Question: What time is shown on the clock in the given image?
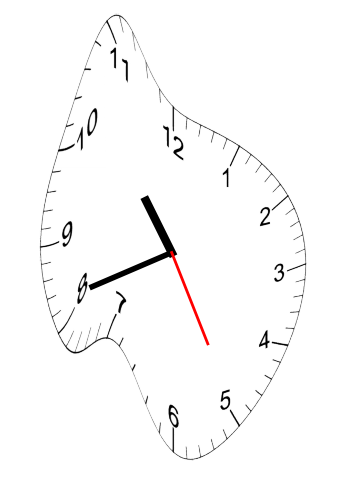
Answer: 10:41:25